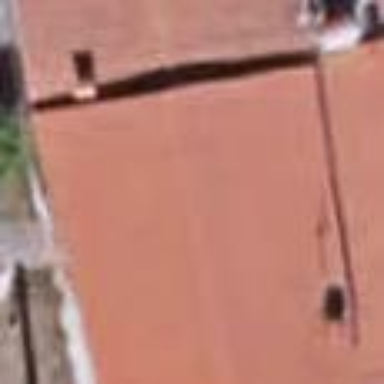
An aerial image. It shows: Simple and straightforward house.